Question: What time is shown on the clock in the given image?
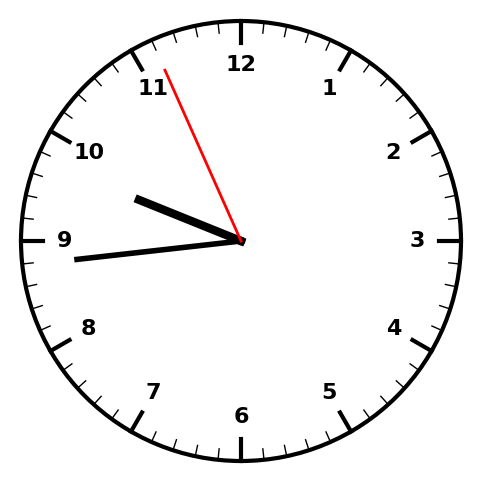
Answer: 09:43:56